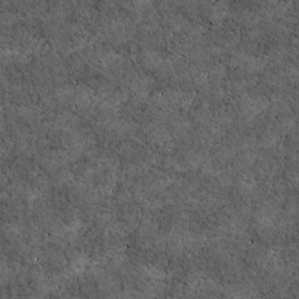
Label: non_frost